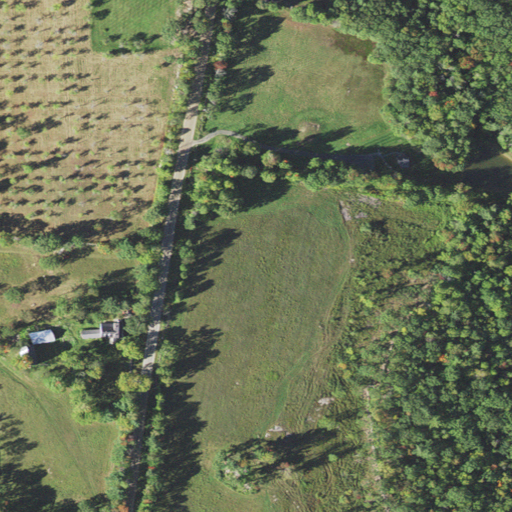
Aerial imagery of ridge(s) in New Hampshire named Sawyer Hill containing pasture, mixed forest, deciduous forest, open development, low intensity development, and shrub